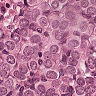
Metastatic tissue present: yes